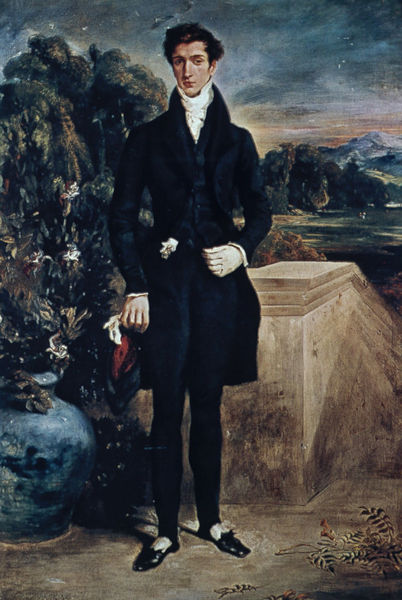
Titel: Porträt Louis Auguste Schwiter
Künstler: Eugène Delacroix
Standort: London
Institution: National Gallery
Schlagwörter: baum, berg, blau, blätter, felsen, fuß, gemälde, hand, himmel, kopf, laub, mann, wasser, weiß, wolken, bäume, gelb, grün, landschaft, see, äste, abend, blume, blumen, braun, elegant, grau, handschuh, handschuhe, hintergrund, hut, marmor, mund, nase, ohr, schwarz, blick, blüte, blüten, gras, park, rot, schal, tuch, wiese, beige, rock, schleife, anzug, hemd, hose, jacke, jung, kappe, mütze, arme, augen, gesicht, kragen, mensch, stehen, stein, bildnis, hals, herr, hände, portrait, porträt, signatur, öl, ebene, ferne, gräser, horizont, hügel, natur, strauch, vögel, weide, weite, brüstung, busch, mantel, pose, stehend, adel, blatt, pflanze, pflanzen, schleifen, england, frontal, vornehm, wald, amphore, garten, krug, vase, beine, blumentopf, taille, topf, füße, schuhe, berge, fels, gebirge, mauer, sonnenuntergang, romantik, treppe, frack, halstuch, aufgang, geländer, socken, edel, junge, knöpfe, gehrock, jackett, sakko, jacket, weste, kurze haare, dünn, strümpfe, gentleman, zweig, adeliger, ganzfigur, china, biedermeier, taschentuch, jüngling, portät, grab, dandy, anzu, adelig, balu, lord, tur, lackschuhe, lilien, gamaschen, monument, äume, shcuhe, freiluft, erg, handschue, weißes tuch, handschu, schlacksig, geck, 19. jahrhundert, kurze harre, sockel aus stein, #natur